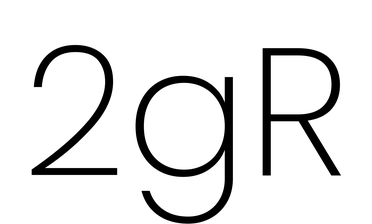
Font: Poppins-ExtraLight